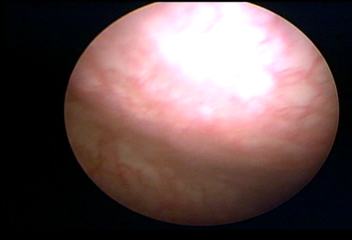
Modality: WLC
Class: Normal mucosa
Bladder cancer association: No